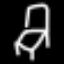
Label: chair